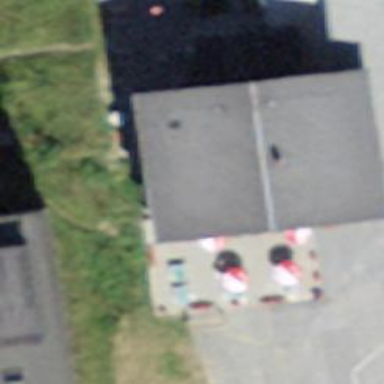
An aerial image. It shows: Restaurant.